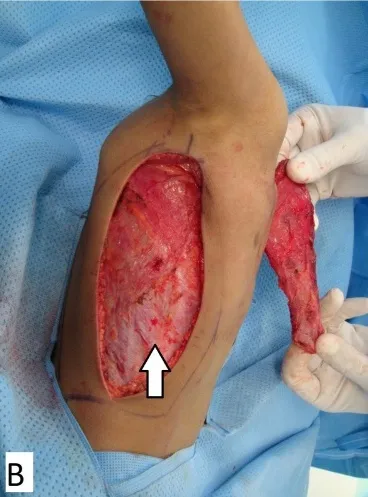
Intraoperative views. B) The latissimus dorsi muscle-thoraco-lumbar fascia composite flap has been dissected and tunneled anteriorly to the defect (the arrow points to the area where the thoraco-lumbar fascia has been removed).
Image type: medical_photograph (other_medical_photograph)